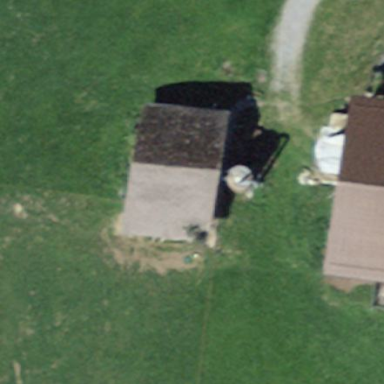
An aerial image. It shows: Barn.